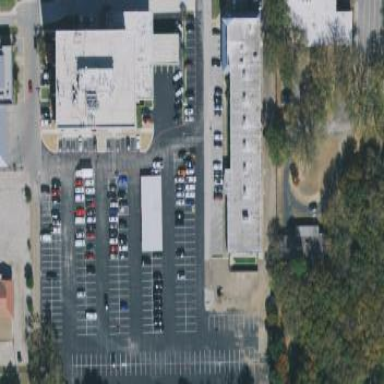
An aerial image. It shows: Commercial area.